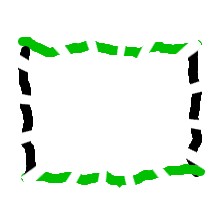
Shape: rectangle